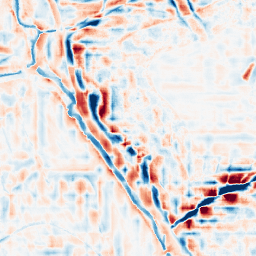
Category: wavelet
Decomposition family: wavelet_reverse_biorthogonal
Decomposition parameters: wavelet: rbio2.4
level: 4
Upsampling method: lanczos
Upsampling parameters: scale: 4
Upsampling scale: 4